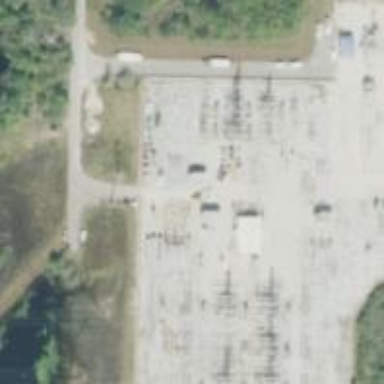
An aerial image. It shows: Switch used for power control.